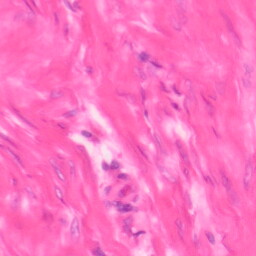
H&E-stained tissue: Colon